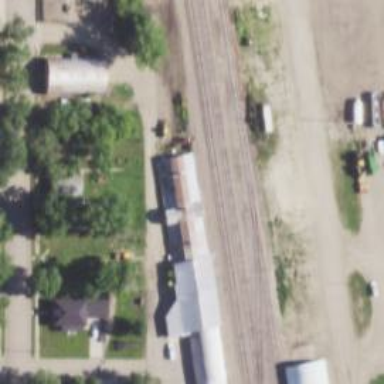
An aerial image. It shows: Single-track railway siding.